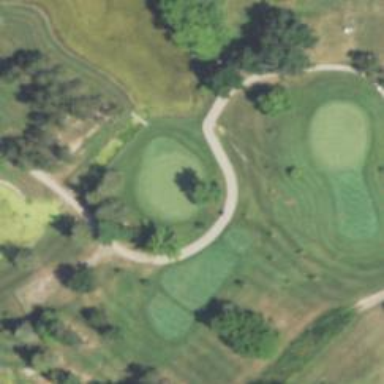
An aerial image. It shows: View of golf hole.